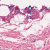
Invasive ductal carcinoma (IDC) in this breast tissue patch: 0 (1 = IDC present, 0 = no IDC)